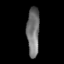
Tissue: skin
Cell type: Fibroblasts
Senescence score: 0.8332
Nuclear area (px): 608
Mean DAPI intensity: 114.857